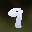
Label: 9